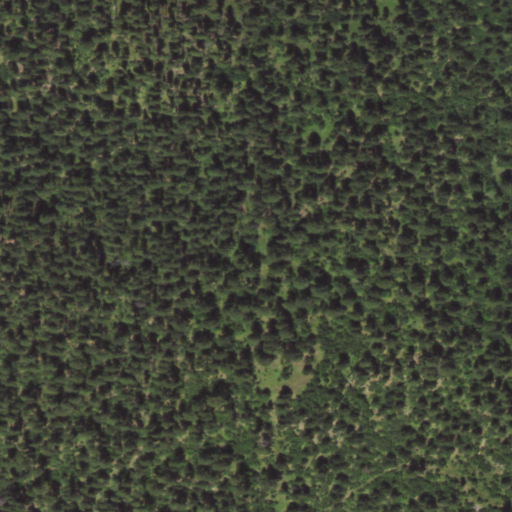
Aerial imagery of mountain in Wyoming named Newton Hill containing evergreen forest and shrub